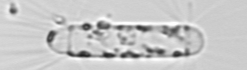
Label: Corethron_hystrix